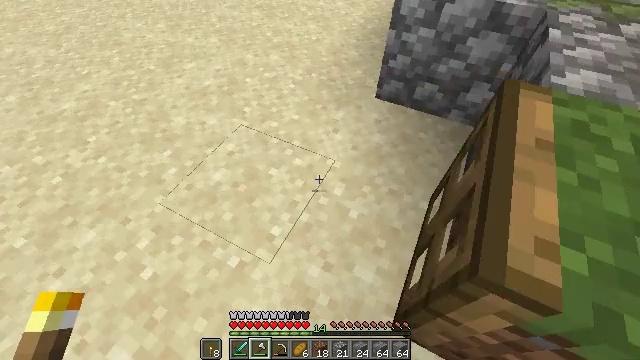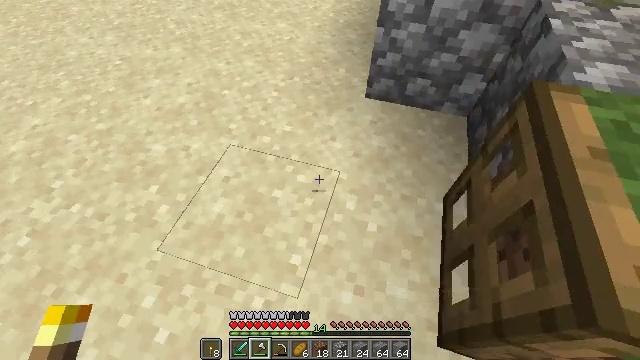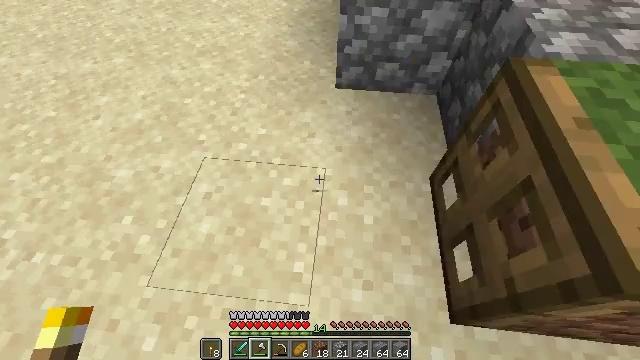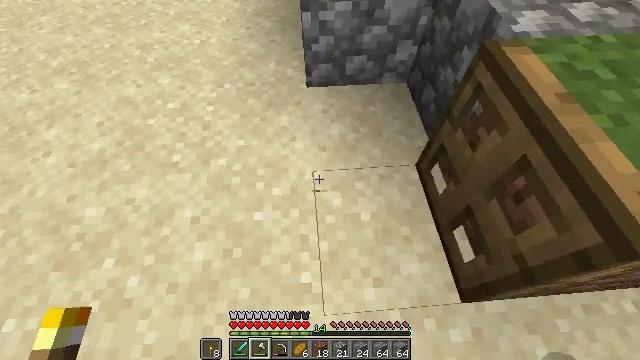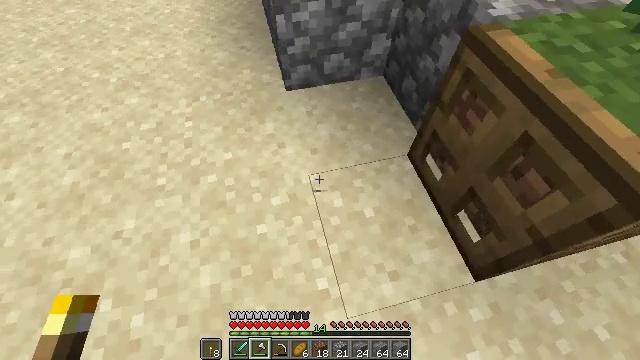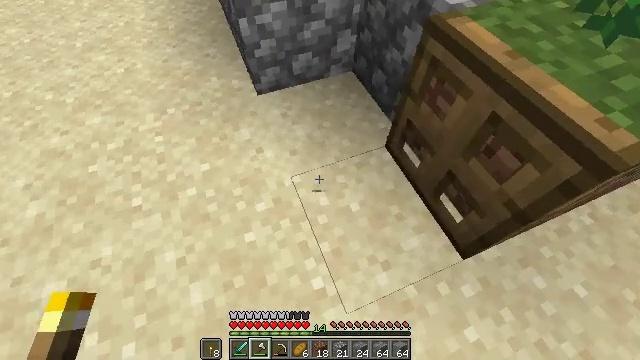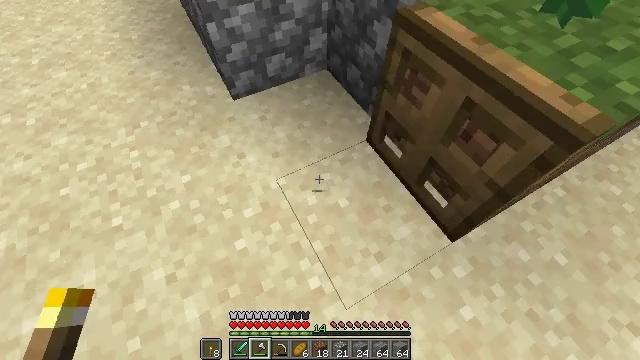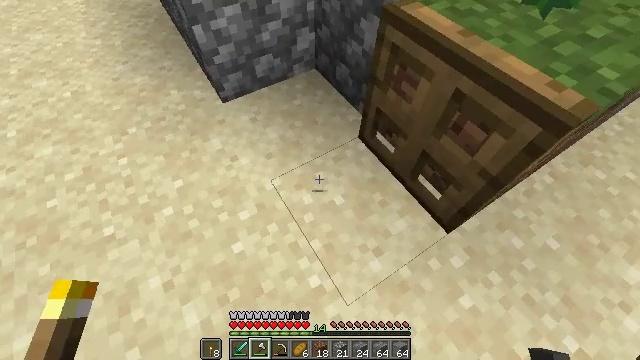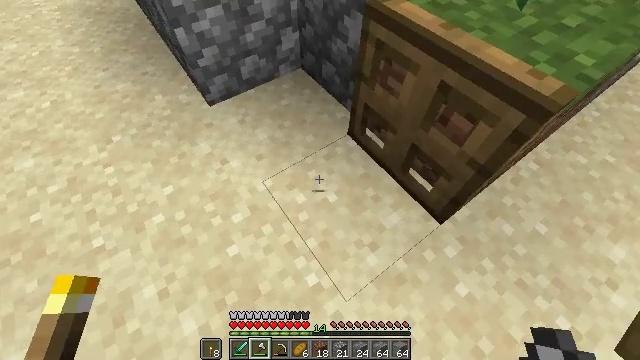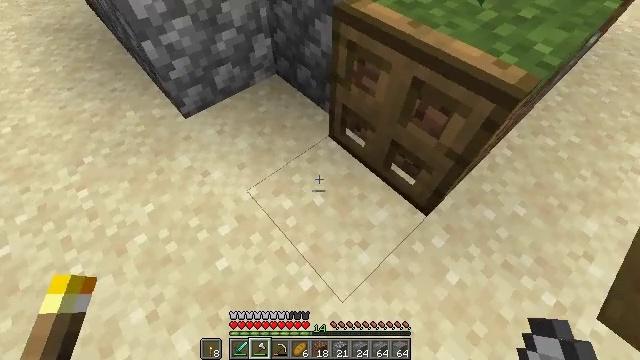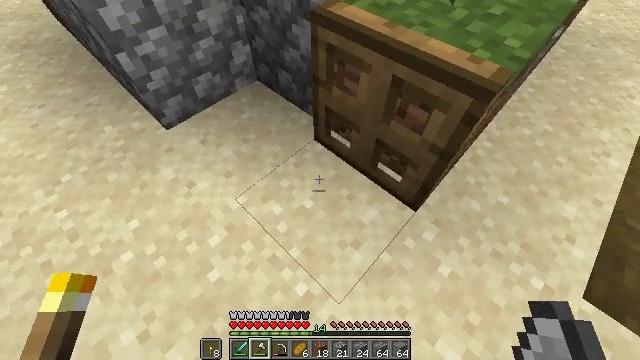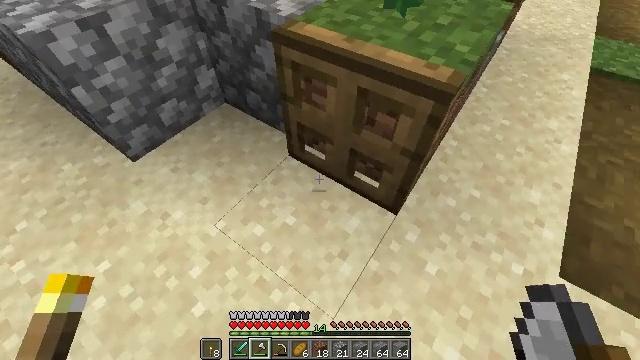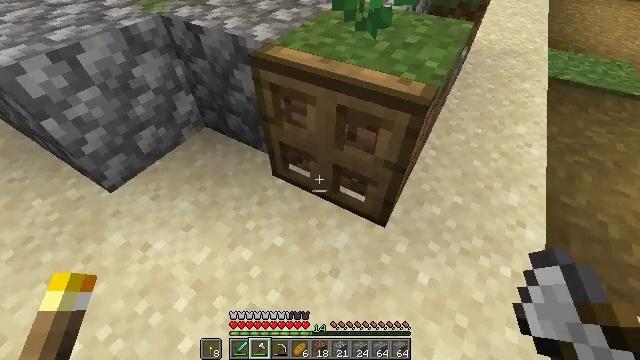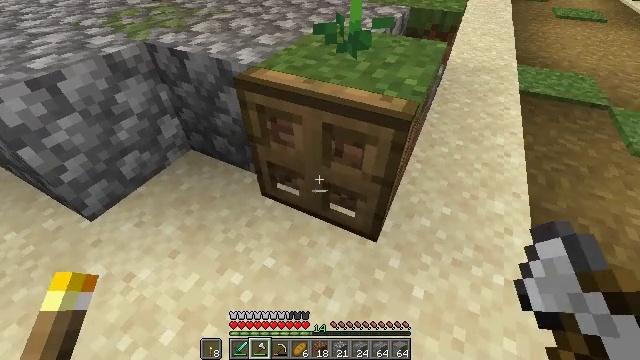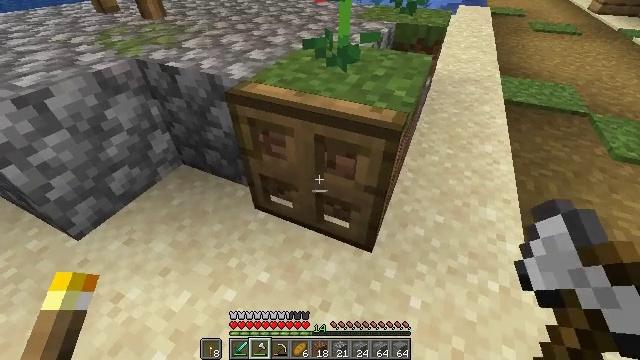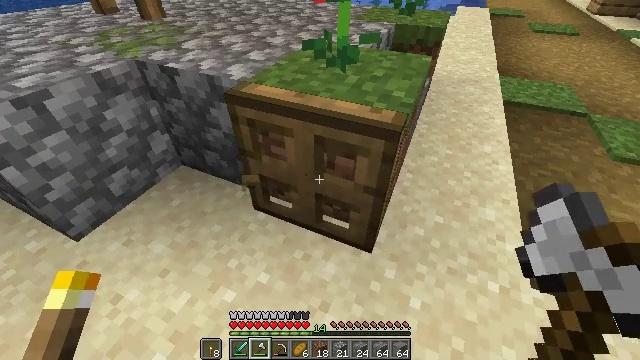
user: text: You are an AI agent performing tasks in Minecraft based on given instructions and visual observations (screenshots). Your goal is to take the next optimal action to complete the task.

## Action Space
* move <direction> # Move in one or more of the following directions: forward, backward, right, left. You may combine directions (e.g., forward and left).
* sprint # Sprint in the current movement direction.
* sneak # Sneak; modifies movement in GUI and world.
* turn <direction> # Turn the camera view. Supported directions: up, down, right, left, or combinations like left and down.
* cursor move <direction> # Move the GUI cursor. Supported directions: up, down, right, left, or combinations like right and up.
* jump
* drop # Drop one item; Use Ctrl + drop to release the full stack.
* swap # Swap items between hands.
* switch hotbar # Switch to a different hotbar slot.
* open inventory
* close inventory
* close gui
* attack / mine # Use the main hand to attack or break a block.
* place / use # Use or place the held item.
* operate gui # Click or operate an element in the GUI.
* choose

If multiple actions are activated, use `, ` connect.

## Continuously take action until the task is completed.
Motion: motion action
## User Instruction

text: Get the oak trapdoor back into your inventory.
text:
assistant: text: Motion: move forward and move left, turn right and down
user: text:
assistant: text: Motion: move forward and move left, turn right and down
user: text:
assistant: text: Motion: turn right and down
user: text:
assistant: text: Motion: turn right
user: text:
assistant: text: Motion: turn right
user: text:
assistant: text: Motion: turn right
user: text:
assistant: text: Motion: turn right
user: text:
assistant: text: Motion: turn right
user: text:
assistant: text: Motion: turn right
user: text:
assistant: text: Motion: turn right
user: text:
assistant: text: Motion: turn right and up
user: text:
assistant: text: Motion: turn right and up
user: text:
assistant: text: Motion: turn right and up
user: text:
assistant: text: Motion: turn right and up
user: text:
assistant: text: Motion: attack / mine
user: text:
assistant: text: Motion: attack / mine
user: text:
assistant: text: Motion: attack / mine
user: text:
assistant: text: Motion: attack / mine
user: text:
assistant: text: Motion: attack / mine
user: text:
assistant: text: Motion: attack / mine
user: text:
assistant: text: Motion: attack / mine
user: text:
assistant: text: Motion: attack / mine
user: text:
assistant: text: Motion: attack / mine
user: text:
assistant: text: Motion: attack / mine
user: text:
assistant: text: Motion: attack / mine
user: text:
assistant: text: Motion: attack / mine
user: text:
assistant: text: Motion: attack / mine
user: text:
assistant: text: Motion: attack / mine
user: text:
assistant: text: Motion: attack / mine
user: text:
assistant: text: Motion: attack / mine